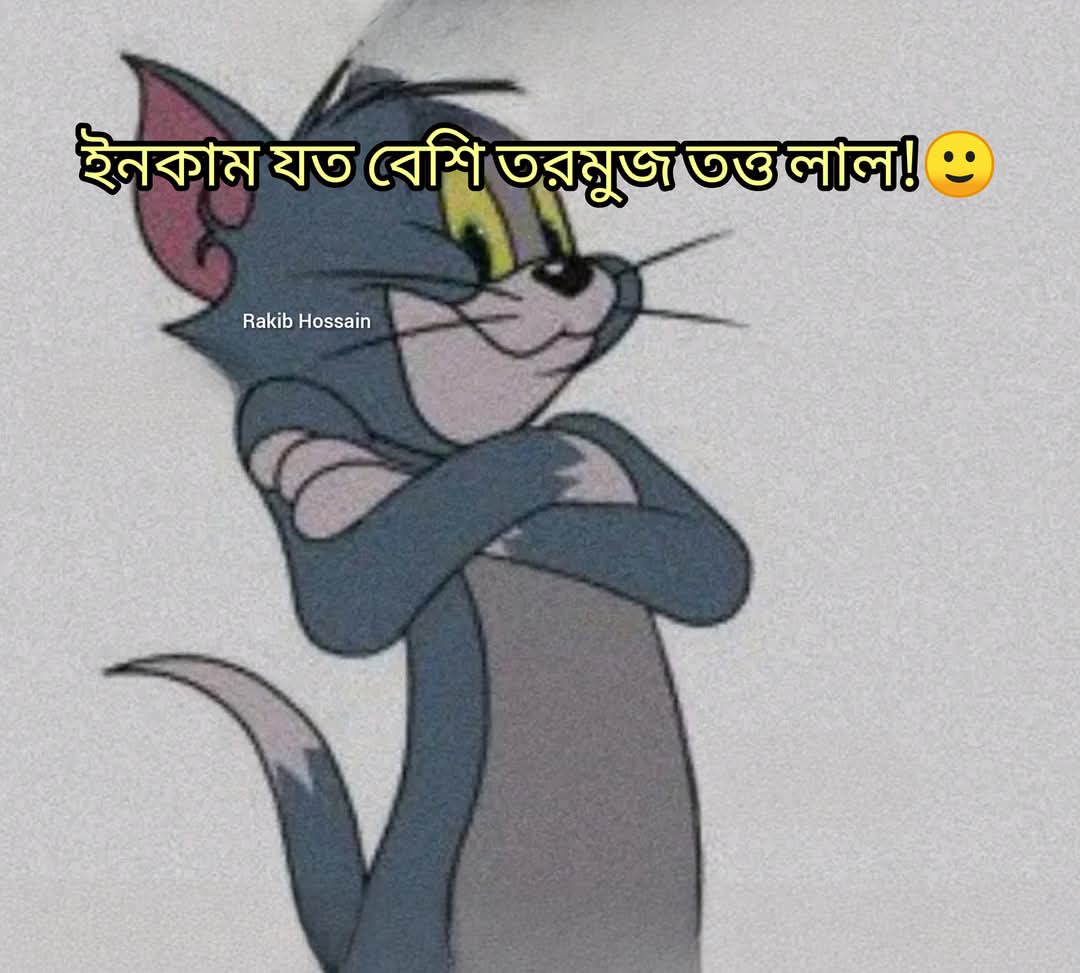
Text: ইনকাম যত বেশি তরমুজ তত্ত লাল!
Label: Non Hate